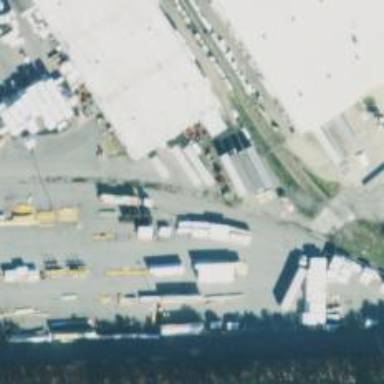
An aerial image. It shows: Lumber spur railway line for freight transport.